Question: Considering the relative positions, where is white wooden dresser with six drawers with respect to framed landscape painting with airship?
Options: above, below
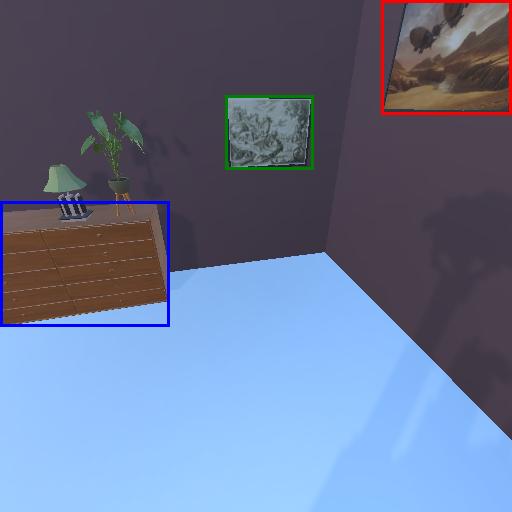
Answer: above